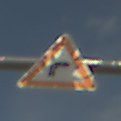
Verkehrszeichen: KurveRechts
Umgebung: Outdoor, RoadRail
Tageszeit: Midday
Wetter: PartlyCloudy
Licht: Natural
Jahreszeit: NotSpecified
Kontrast: HighContrast